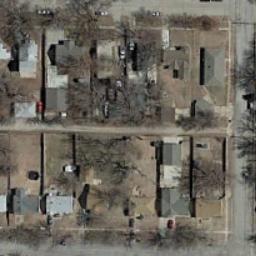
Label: medium_residential